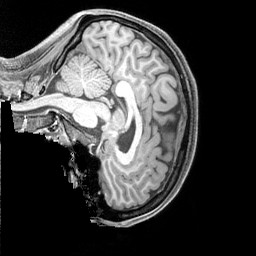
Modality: T1w
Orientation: sagittal